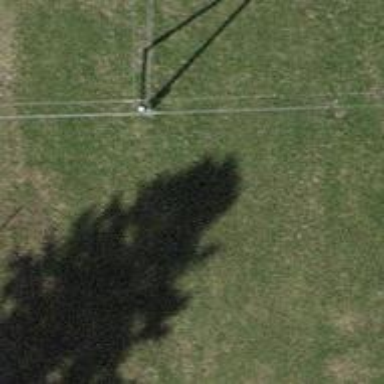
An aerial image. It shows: Minor power line.